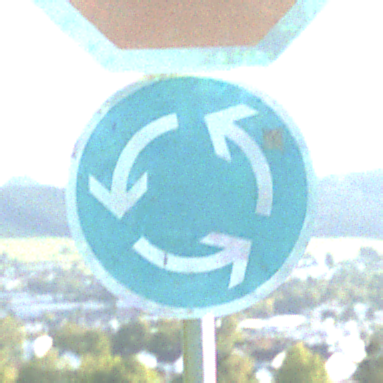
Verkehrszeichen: Kreisverkehr
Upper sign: Stop
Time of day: MorningAfternoon
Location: Outdoor (Nature)
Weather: PartlyCloudy
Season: NotSpecified
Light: Natural